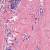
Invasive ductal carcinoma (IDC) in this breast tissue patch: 0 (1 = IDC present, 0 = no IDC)